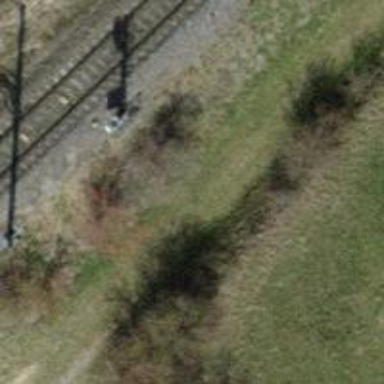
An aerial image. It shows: Unpaved track with grade5 tracktype.